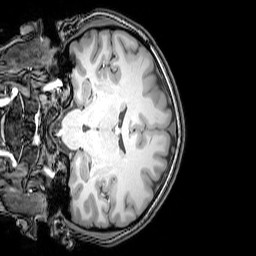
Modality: T1w
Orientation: coronal
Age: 26
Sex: female
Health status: healthy
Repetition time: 0.081 s
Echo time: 0.037 s